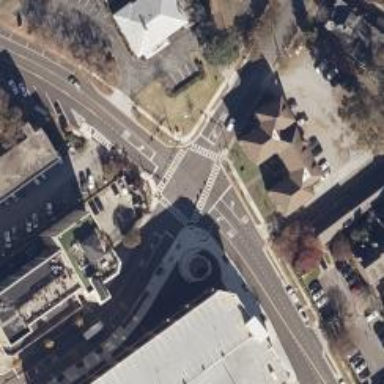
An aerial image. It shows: Marked crossing on the road.